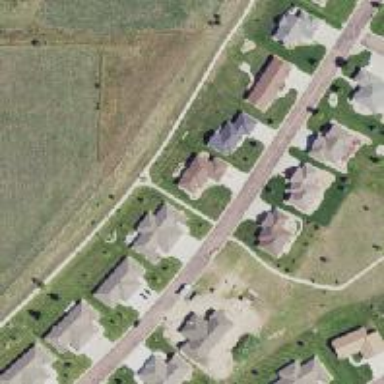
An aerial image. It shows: Residential road.